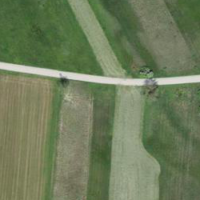
EUNIS habitat code: 23
Species observed at this site:
Caltha palustris
Stachys palustris
Lathyrus pratensis